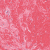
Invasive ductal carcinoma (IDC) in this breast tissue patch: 0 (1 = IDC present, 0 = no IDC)